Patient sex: M
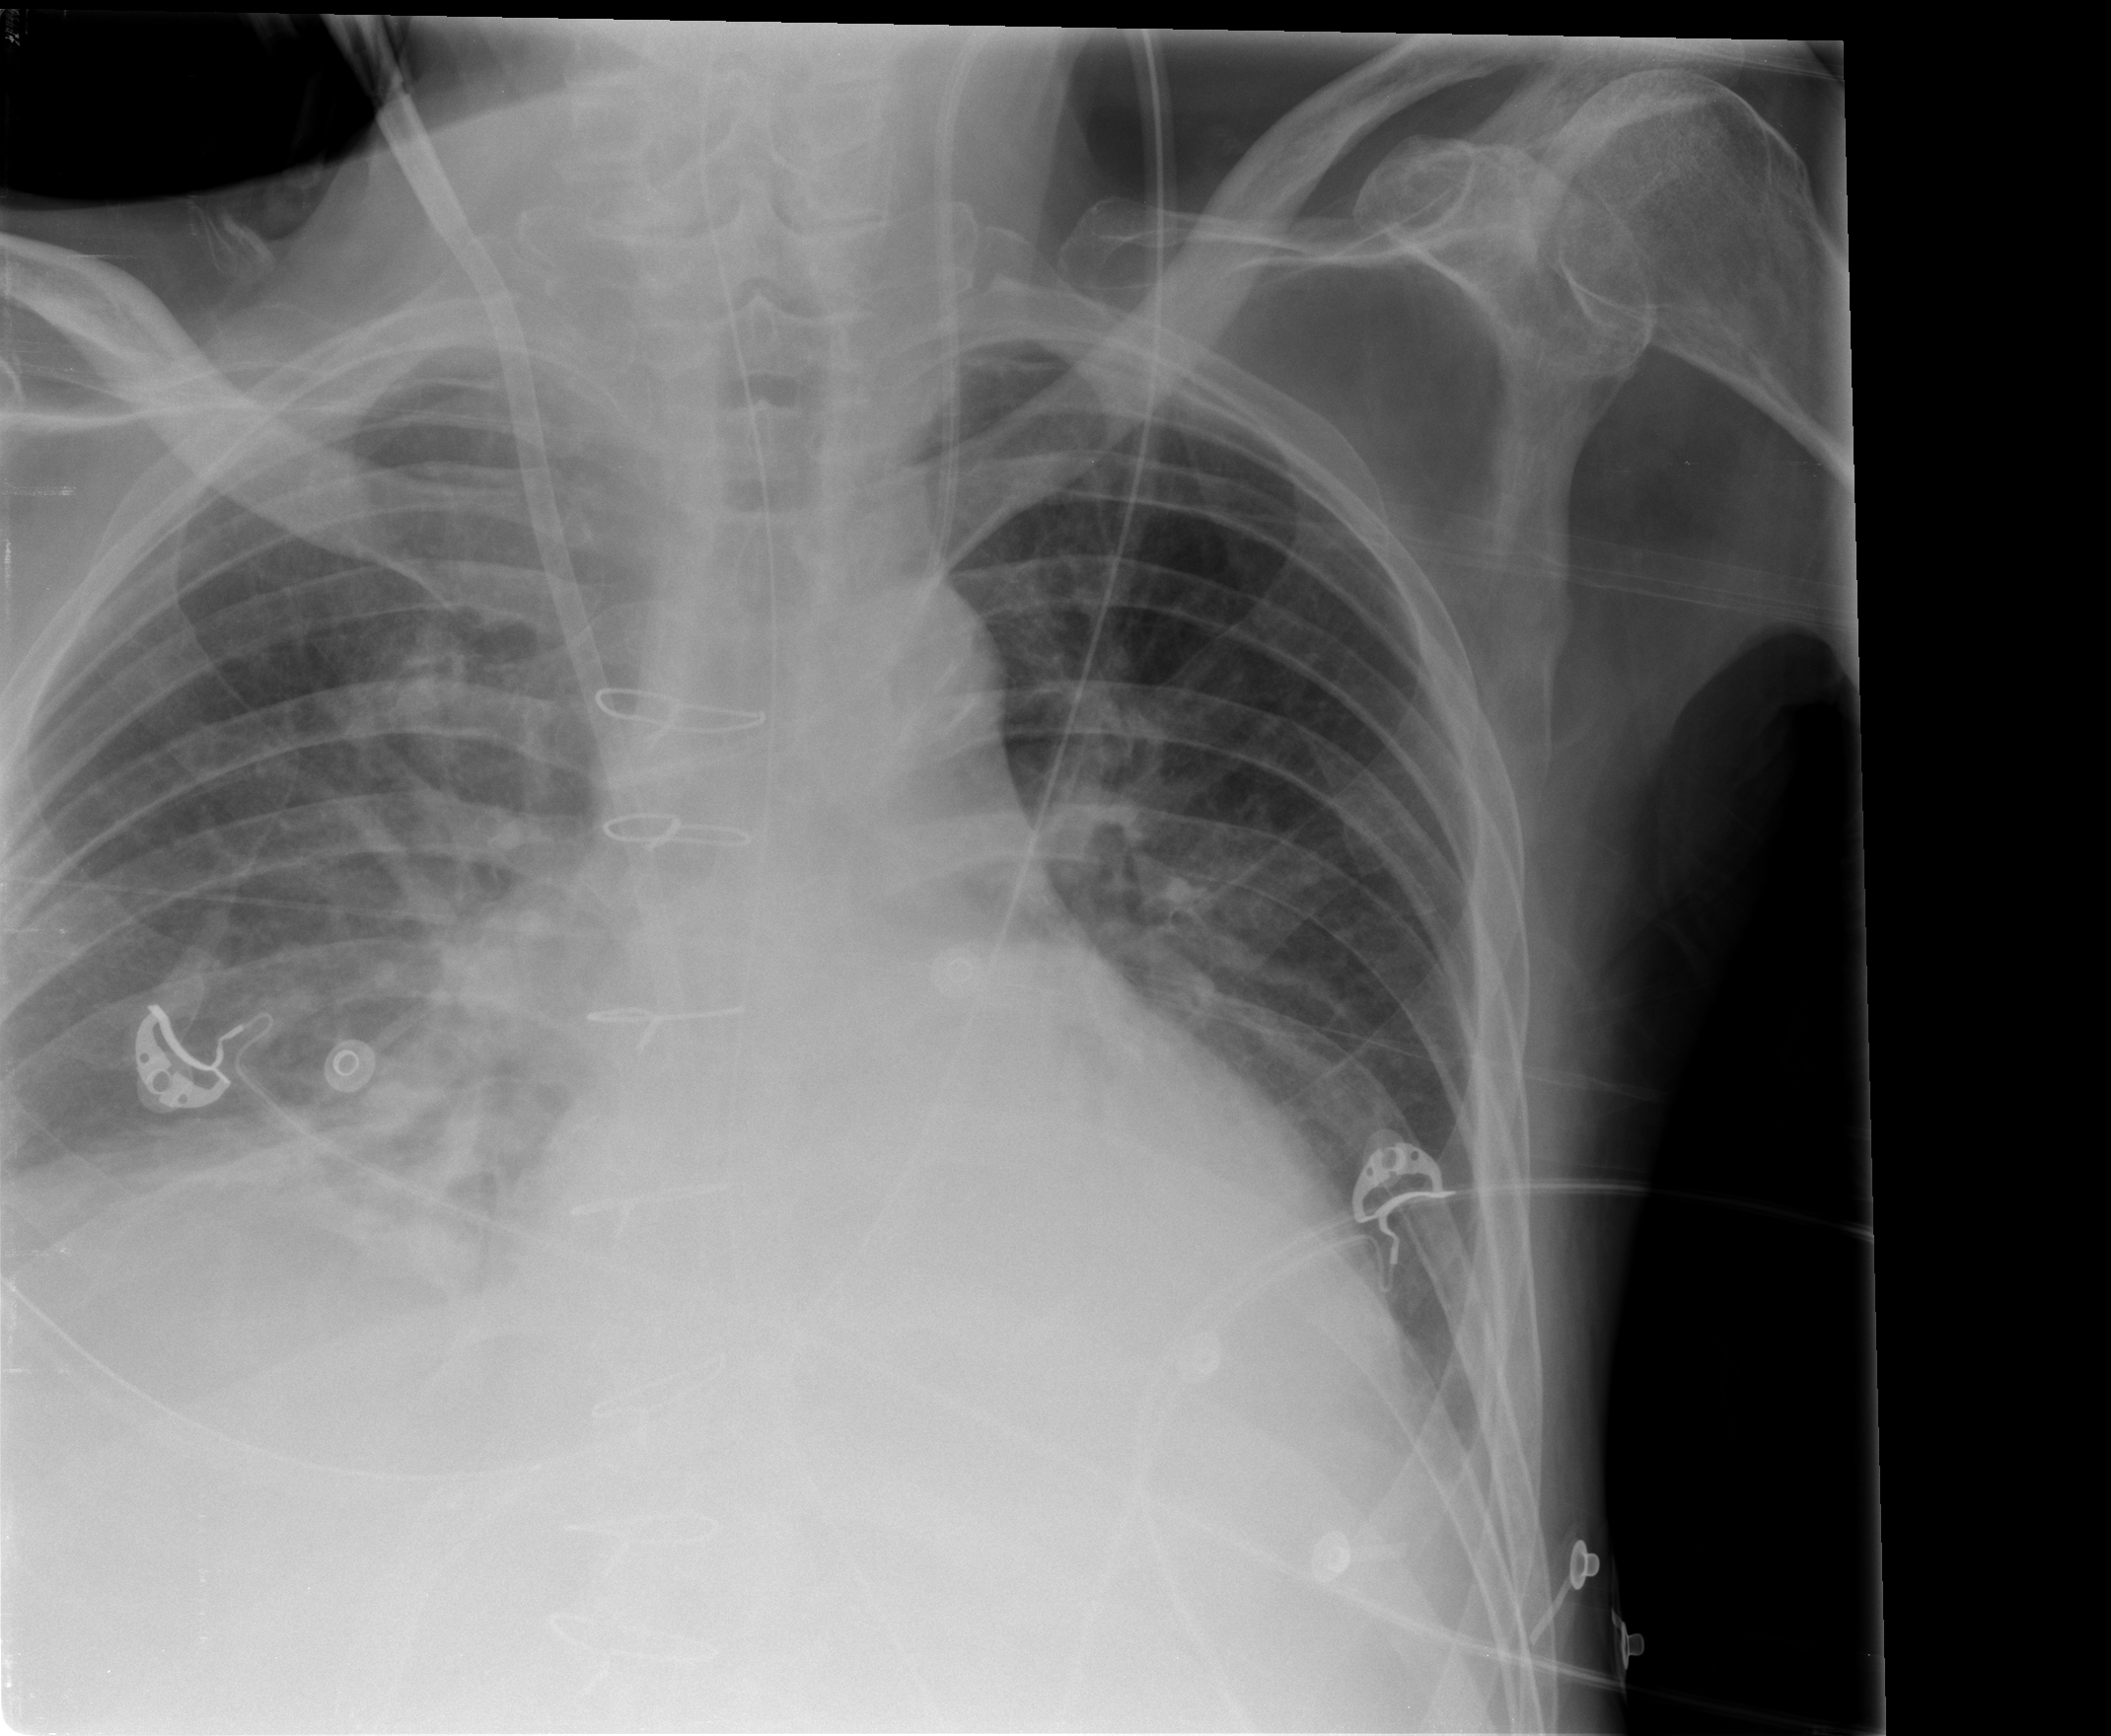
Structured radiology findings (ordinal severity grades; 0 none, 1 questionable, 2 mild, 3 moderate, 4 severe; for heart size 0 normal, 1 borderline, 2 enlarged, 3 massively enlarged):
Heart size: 2
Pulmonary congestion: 2
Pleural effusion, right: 2
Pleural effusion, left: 0
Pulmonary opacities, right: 1
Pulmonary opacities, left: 1
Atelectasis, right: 1
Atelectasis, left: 1